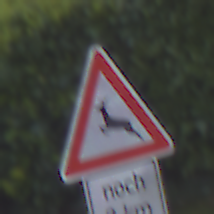
Verkehrszeichen: WildwechselRechts
Zusatzzeichen unten: LaengeEinerStrecke4
Umgebung: Outdoor, Urban
Tageszeit: SunriseSunset
Wetter: Clear
Licht: Natural
Jahreszeit: NotSpecified
Kontrast: LowContrast